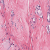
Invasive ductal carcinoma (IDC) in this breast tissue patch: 0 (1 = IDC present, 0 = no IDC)